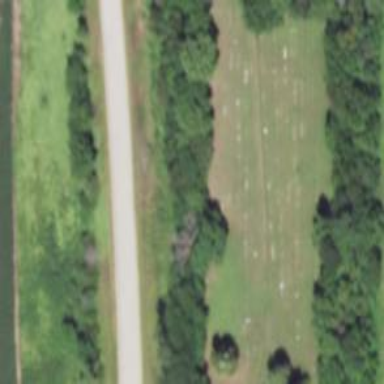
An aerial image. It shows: Cemetery.